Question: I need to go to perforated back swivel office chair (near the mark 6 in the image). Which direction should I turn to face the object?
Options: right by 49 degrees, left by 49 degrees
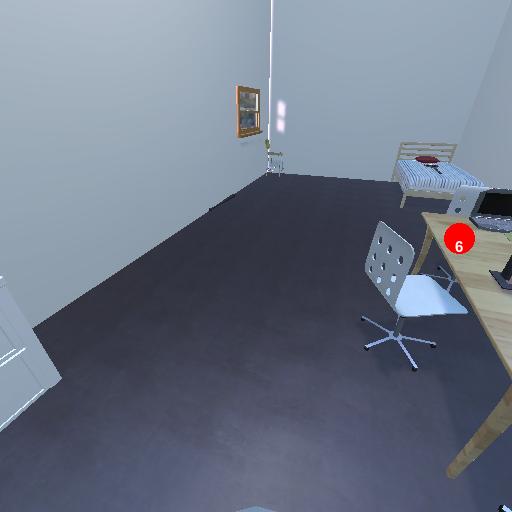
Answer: right by 49 degrees